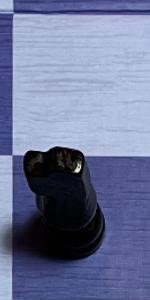
Label: Knight_Black